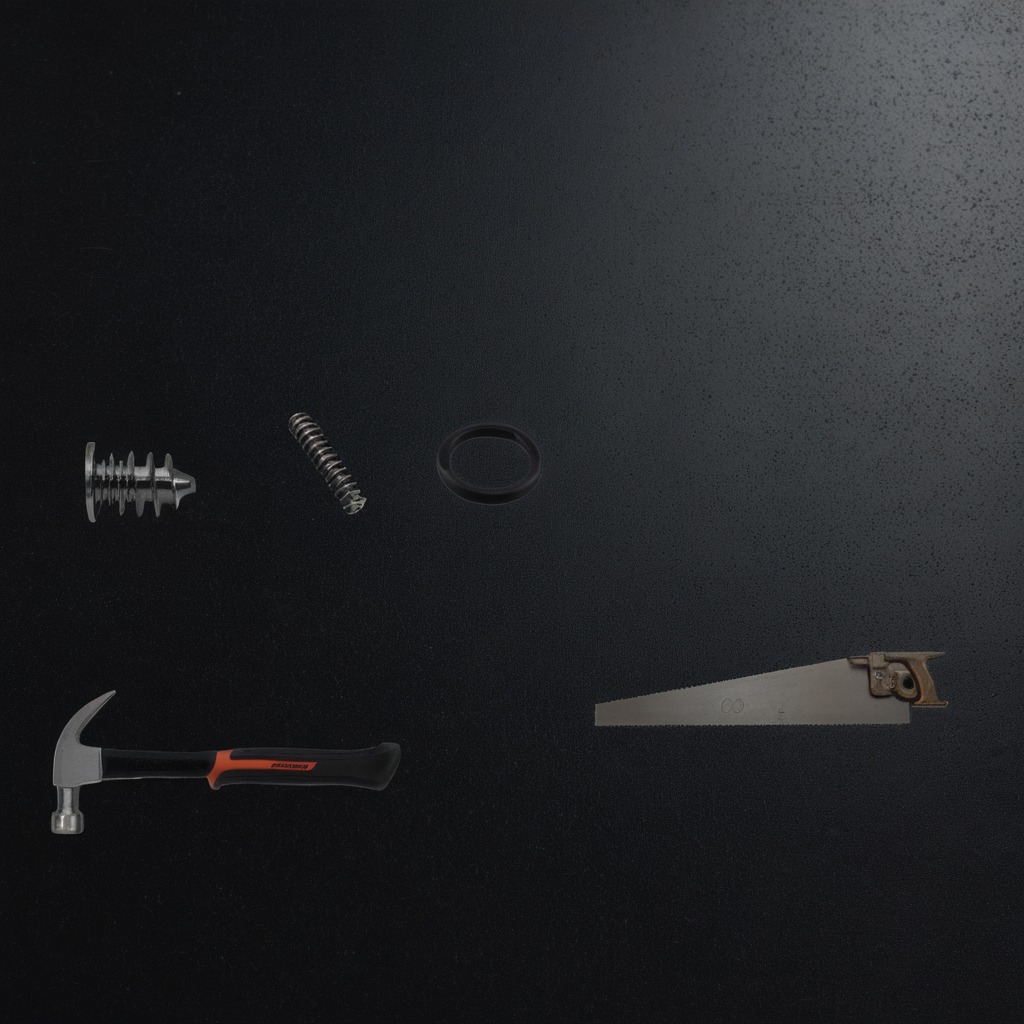
A rubber Oring, a hammer, a metal machine screw, a coiled metal spring, and a handheld metal saw are lying on a clean granite tabletop inside a workshop at night soft shadows worn but beneath the mat.